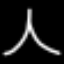
Label: The Eiffel Tower